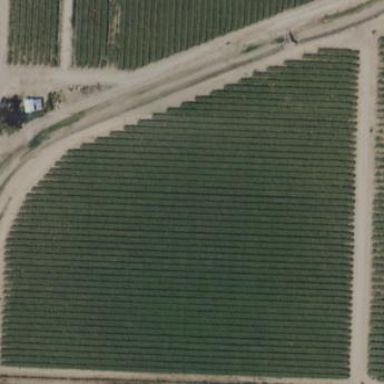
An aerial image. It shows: Vineyard.